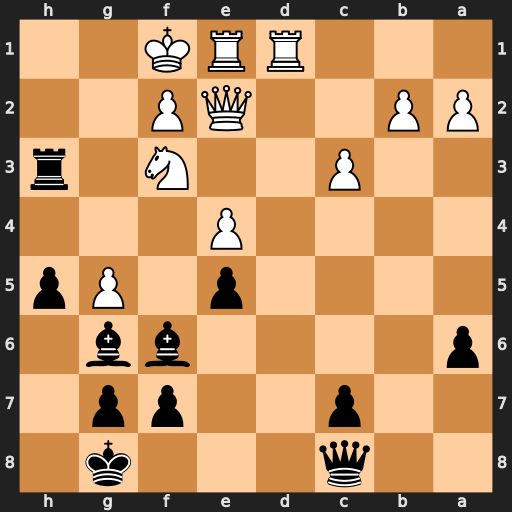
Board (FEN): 2q3k1/2p2pp1/p4bb1/4p1Pp/4P3/2P2N1r/PP2QP2/3RRK2
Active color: b
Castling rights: -
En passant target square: -
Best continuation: Rh1+ Ng1 Qh3#